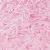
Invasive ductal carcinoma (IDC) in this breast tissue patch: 0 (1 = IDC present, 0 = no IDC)